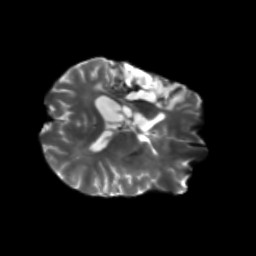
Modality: T2w
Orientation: axial
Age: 42
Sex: male
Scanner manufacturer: siemens
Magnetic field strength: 3 T
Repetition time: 5.25 s
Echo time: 0.08 s